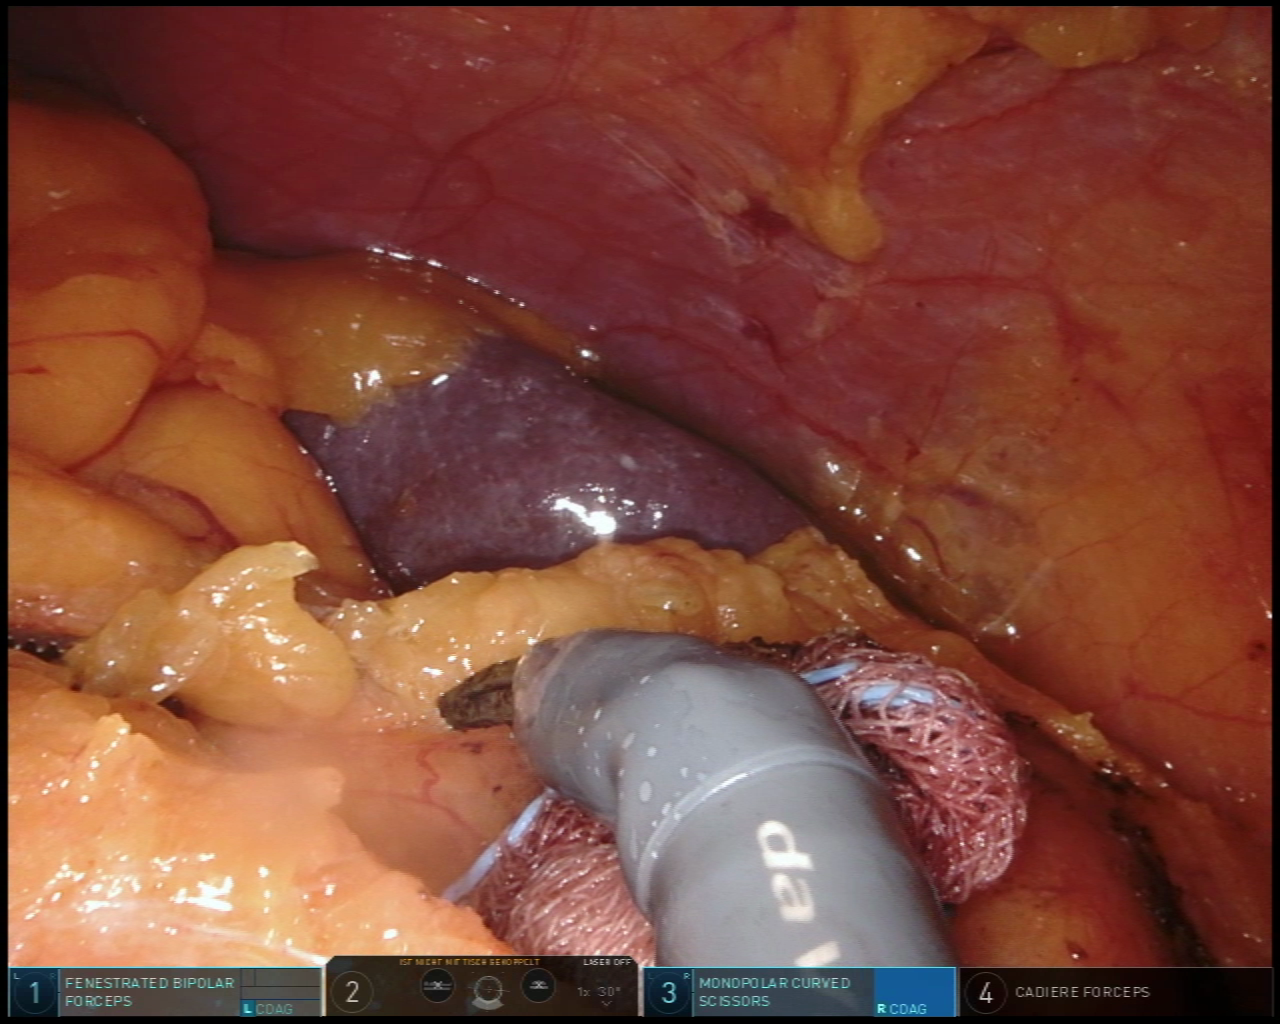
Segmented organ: spleen
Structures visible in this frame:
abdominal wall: yes
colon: no
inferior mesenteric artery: no
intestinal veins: no
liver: no
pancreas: no
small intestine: no
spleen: yes
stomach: no
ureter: no
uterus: no
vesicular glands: no